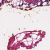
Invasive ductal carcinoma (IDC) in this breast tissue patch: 0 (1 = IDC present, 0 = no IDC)